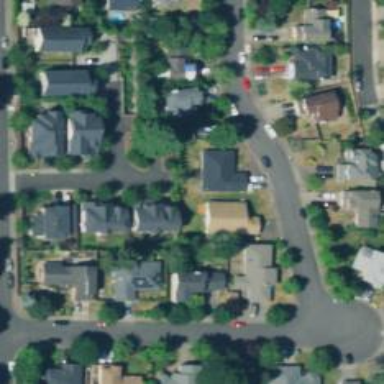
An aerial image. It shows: Residential area composed of single-family homes.